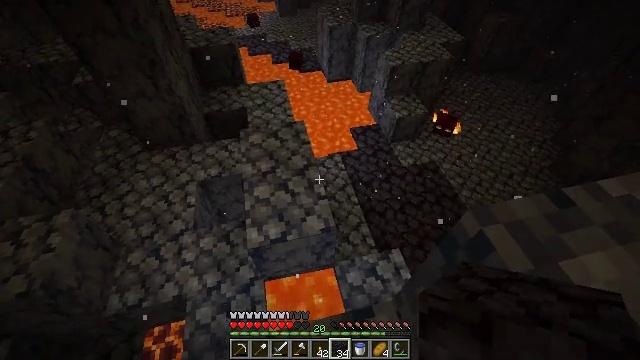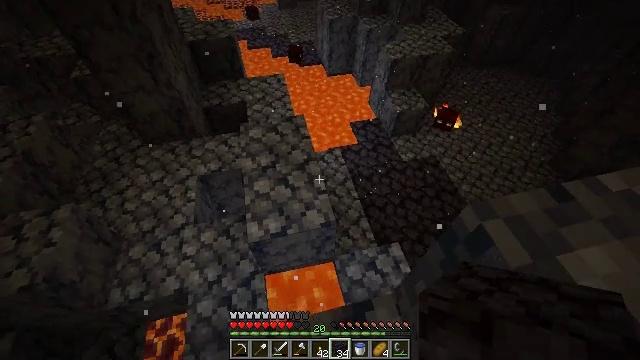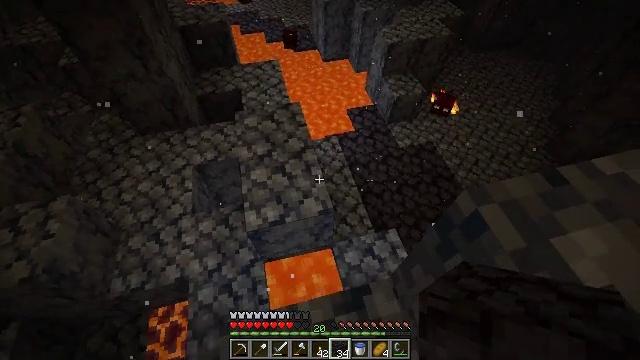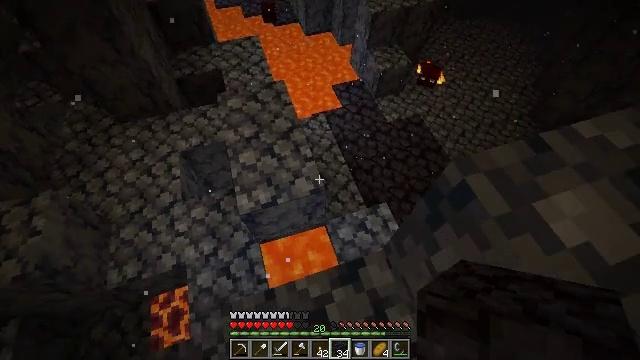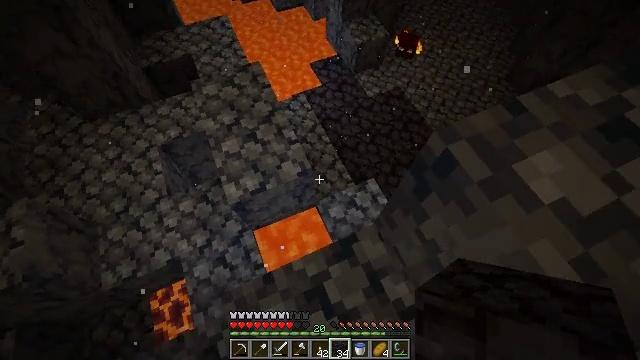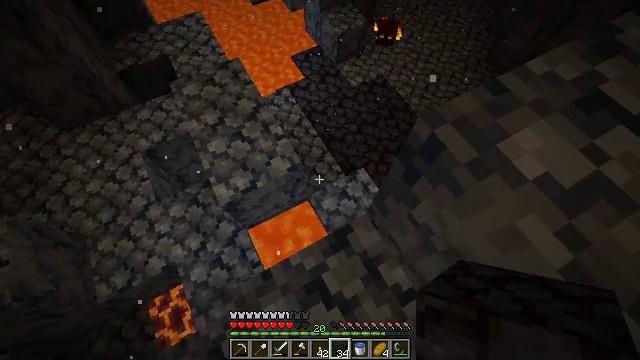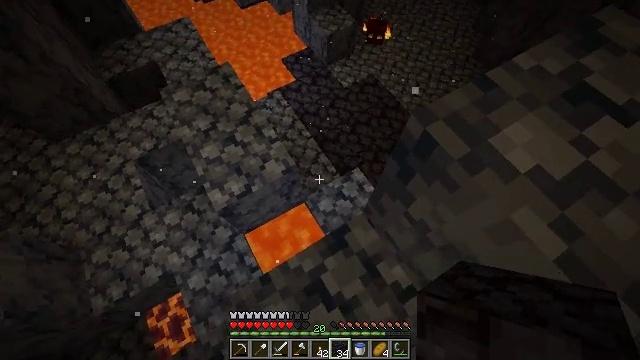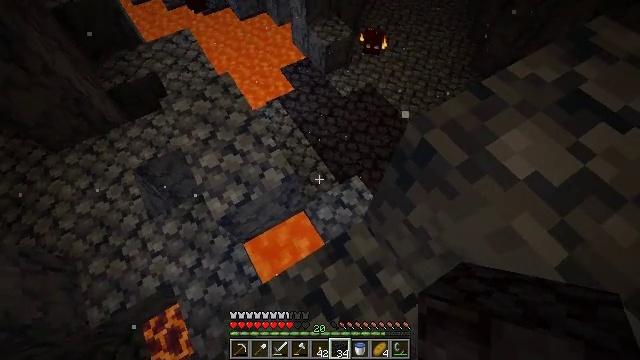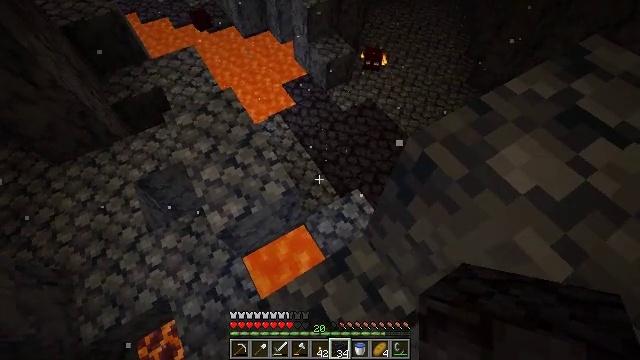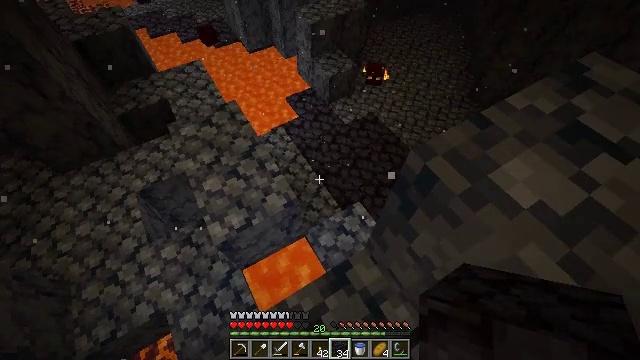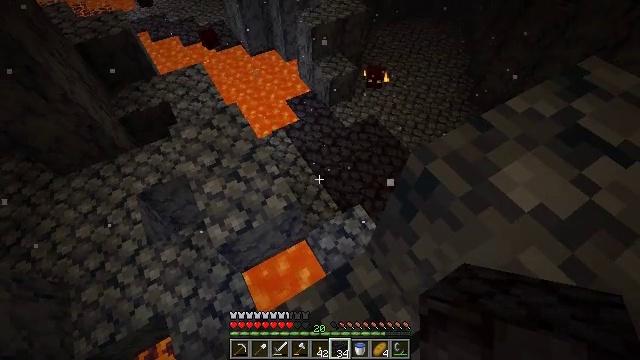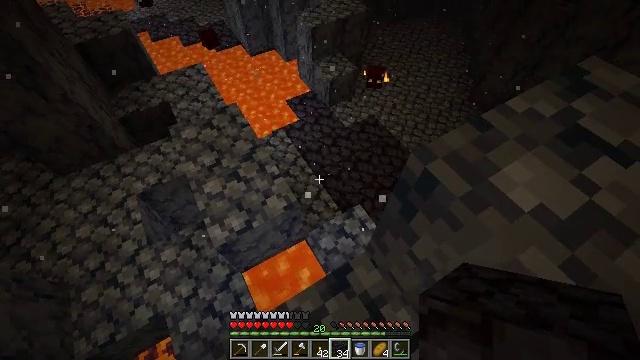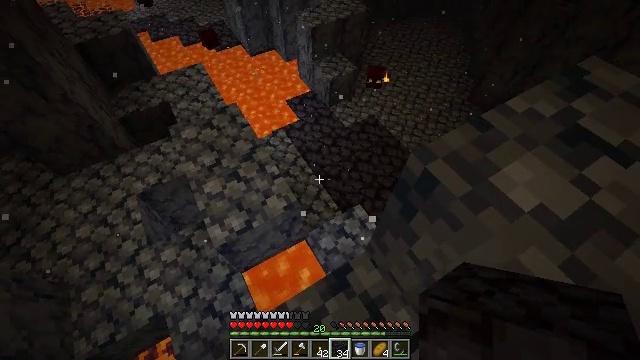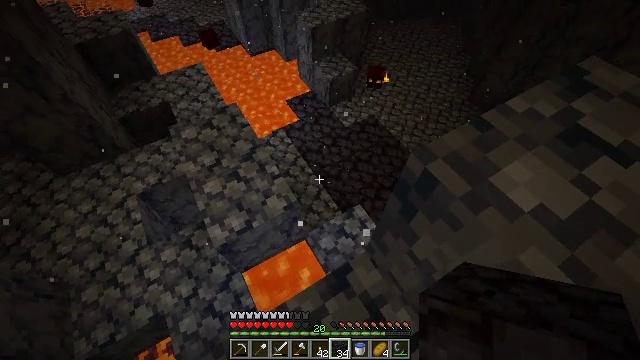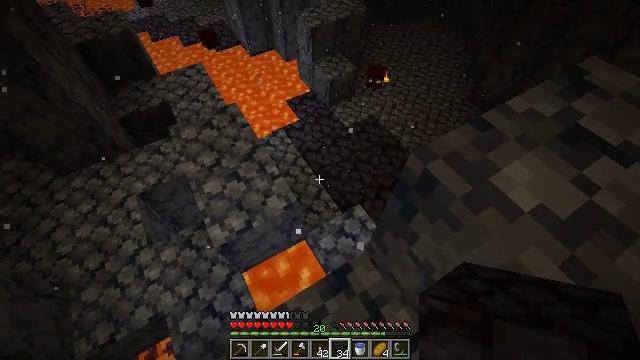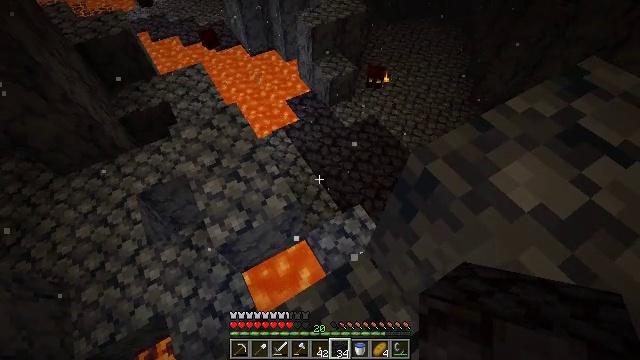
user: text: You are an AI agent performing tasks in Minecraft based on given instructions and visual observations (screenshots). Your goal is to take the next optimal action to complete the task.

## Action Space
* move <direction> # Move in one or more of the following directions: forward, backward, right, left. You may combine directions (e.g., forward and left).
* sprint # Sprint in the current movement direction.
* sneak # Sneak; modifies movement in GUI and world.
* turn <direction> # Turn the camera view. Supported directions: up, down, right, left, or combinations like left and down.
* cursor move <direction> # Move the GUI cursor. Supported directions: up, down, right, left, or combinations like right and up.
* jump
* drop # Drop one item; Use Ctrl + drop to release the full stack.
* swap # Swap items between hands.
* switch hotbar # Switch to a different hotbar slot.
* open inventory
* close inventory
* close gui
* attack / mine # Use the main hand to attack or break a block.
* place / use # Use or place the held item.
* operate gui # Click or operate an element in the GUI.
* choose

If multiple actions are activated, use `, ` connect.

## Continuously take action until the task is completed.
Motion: motion action
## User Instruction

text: Fight hostile mobs.
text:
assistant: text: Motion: turn down
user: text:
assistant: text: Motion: turn right and down
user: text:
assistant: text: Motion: turn right and down
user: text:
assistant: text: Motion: turn right and down
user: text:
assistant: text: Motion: turn right and down
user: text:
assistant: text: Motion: turn right
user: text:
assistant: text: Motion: turn up
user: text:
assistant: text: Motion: turn up
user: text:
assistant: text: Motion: turn up
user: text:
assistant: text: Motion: no_op
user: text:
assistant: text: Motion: no_op
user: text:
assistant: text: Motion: no_op
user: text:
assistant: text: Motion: no_op
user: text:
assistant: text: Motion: no_op
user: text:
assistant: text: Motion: no_op
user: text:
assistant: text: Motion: no_op
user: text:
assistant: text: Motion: no_op
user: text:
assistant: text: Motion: turn left and down
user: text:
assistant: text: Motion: turn left and down
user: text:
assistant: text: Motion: turn left and down
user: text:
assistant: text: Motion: turn left and down
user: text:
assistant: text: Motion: turn left and down
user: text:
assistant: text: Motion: turn left and down
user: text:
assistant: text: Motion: turn left and down
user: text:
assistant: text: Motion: turn left
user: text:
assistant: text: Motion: no_op
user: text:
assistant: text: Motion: no_op
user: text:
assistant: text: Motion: use / place
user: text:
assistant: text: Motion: use / place
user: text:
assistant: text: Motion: use / place